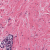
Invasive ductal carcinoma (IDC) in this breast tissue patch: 0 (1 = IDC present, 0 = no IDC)